Question: I have a Grid, which is displaying this odd behavior:

Everytime I have horizontal scrollbars available, and I use it, the headers get disaligned with the cells of the rows.
My grid is styled this way:
'''
<Style TargetType="sdk:DataGridRow">
<Setter Property="IsTabStop" Value="True" />
<Setter Property="Template">
<Setter.Value>
<ControlTemplate TargetType="sdk:DataGridRow">
<localprimitives:DataGridFrozenGrid Name="Root">
<vsm:VisualStateManager.VisualStateGroups>
<vsm:VisualStateGroup x:Name="CommonStates">
<vsm:VisualStateGroup.Transitions>
<vsm:VisualTransition GeneratedDuration="0" />
</vsm:VisualStateGroup.Transitions>
<vsm:VisualState x:Name="Normal" />
<vsm:VisualState x:Name="Normal AlternatingRow">
<Storyboard>
<DoubleAnimation Storyboard.TargetName="BackgroundRectangle" Storyboard.TargetProperty="Opacity" Duration="0" To="0"/>
</Storyboard>
</vsm:VisualState>
<vsm:VisualState x:Name="MouseOver">
<Storyboard>
<DoubleAnimation Storyboard.TargetName="BackgroundRectangle" Storyboard.TargetProperty="Opacity" Duration="0" To=".65"/>
<ColorAnimationUsingKeyFrames BeginTime="0" Duration="0" Storyboard.TargetName="BackgroundRectangle" Storyboard.TargetProperty="(Shape.Fill).(SolidColorBrush.Color)">
<SplineColorKeyFrame KeyTime="0" Value="#666666"/>
</ColorAnimationUsingKeyFrames>
</Storyboard>
</vsm:VisualState>
<vsm:VisualState x:Name="Normal Selected">
<Storyboard>
<DoubleAnimation Storyboard.TargetName="BackgroundRectangle" Storyboard.TargetProperty="Opacity" Duration="0" To="5"/>
<ColorAnimationUsingKeyFrames BeginTime="0" Duration="0"
Storyboard.TargetName="BackgroundRectangle"
Storyboard.TargetProperty="(Shape.Fill).(SolidColorBrush.Color)">
<SplineColorKeyFrame KeyTime="0" Value="#ddddff"/>
</ColorAnimationUsingKeyFrames>
<ObjectAnimationUsingKeyFrames BeginTime="00:00:00"
Duration="00:00:00.<PHONE>"
Storyboard.TargetName="contentControl"
Storyboard.TargetProperty="(Control.FontWeight)">
<DiscreteObjectKeyFrame KeyTime="00:00:00">
<DiscreteObjectKeyFrame.Value>
<FontWeight>Bold</FontWeight>
</DiscreteObjectKeyFrame.Value>
</DiscreteObjectKeyFrame>
</ObjectAnimationUsingKeyFrames>
</Storyboard>
</vsm:VisualState>
<vsm:VisualState x:Name="MouseOver Selected" >
<Storyboard>
<DoubleAnimation Storyboard.TargetName="BackgroundRectangle" Storyboard.TargetProperty="Opacity" Duration="50" To="1"/>
<ColorAnimationUsingKeyFrames BeginTime="0" Duration="50" Storyboard.TargetName="BackgroundRectangle" Storyboard.TargetProperty="(Shape.Fill).(SolidColorBrush.Color)">
<SplineColorKeyFrame KeyTime="0" Value="#ccccff"/>
</ColorAnimationUsingKeyFrames>
<ObjectAnimationUsingKeyFrames BeginTime="00:00:00"
Duration="00:00:00.<PHONE>"
Storyboard.TargetName="contentControl"
Storyboard.TargetProperty="(Control.FontWeight)">
<DiscreteObjectKeyFrame KeyTime="00:00:00">
<DiscreteObjectKeyFrame.Value>
<FontWeight>Bold</FontWeight>
</DiscreteObjectKeyFrame.Value>
</DiscreteObjectKeyFrame>
</ObjectAnimationUsingKeyFrames>
</Storyboard>
</vsm:VisualState>
<vsm:VisualState x:Name="Unfocused Selected">
<Storyboard>
<DoubleAnimation Storyboard.TargetName="BackgroundRectangle" Storyboard.TargetProperty="Opacity" Duration="0" To="1"/>
<ColorAnimationUsingKeyFrames BeginTime="0" Duration="0" Storyboard.TargetName="BackgroundRectangle" Storyboard.TargetProperty="(Shape.Fill).(SolidColorBrush.Color)">
<SplineColorKeyFrame KeyTime="0" Value="LightGray"/>
</ColorAnimationUsingKeyFrames>
<ObjectAnimationUsingKeyFrames BeginTime="00:00:00"
Duration="00:00:00.<PHONE>"
Storyboard.TargetName="contentControl"
Storyboard.TargetProperty="(Control.FontWeight)">
<DiscreteObjectKeyFrame KeyTime="00:00:00">
<DiscreteObjectKeyFrame.Value>
<FontWeight>Bold</FontWeight>
</DiscreteObjectKeyFrame.Value>
</DiscreteObjectKeyFrame>
</ObjectAnimationUsingKeyFrames>
</Storyboard>
</vsm:VisualState>
</vsm:VisualStateGroup>
</vsm:VisualStateManager.VisualStateGroups>
<Grid.RowDefinitions>
<RowDefinition Height="*">
</RowDefinition>
<RowDefinition Height="Auto"/>
<RowDefinition Height="Auto"/>
</Grid.RowDefinitions>
<Grid.ColumnDefinitions>
<ColumnDefinition Width="Auto" />
<ColumnDefinition Width="*" />
</Grid.ColumnDefinitions>
<!--<Grid.Resources>
<Storyboard x:Key="DetailsVisibleTransition">
<DoubleAnimation Storyboard.TargetName="DetailsPresenter" Storyboard.TargetProperty="ContentHeight" Duration="00:00:0.1" />
</Storyboard>
</Grid.Resources>-->
<Border x:Name="Borda" BorderBrush="Black" BorderThickness="0,1,0,0" ></Border>
<Rectangle x:Name="BackgroundRectangle" Grid.RowSpan="2" Grid.ColumnSpan="2" Opacity="0" Fill="#1ca0f2" >
</Rectangle>
<ContentControl x:Name="contentControl" FontSize="12" >
<localprimitives:DataGridCellsPresenter Grid.Column="1" Name="CellsPresenter" localprimitives:DataGridFrozenGrid.IsFrozen="True" >
</localprimitives:DataGridCellsPresenter>
</ContentControl>
<localprimitives:DataGridRowHeader Grid.RowSpan="3" Name="RowHeader" localprimitives:DataGridFrozenGrid.IsFrozen="True" />
<localprimitives:DataGridDetailsPresenter Grid.Row="1" Grid.Column="1" Name="DetailsPresenter" />
<Rectangle Grid.Row="2" Grid.Column="1" Name="BottomGridLine" HorizontalAlignment="Stretch" Height="1" />
</localprimitives:DataGridFrozenGrid>
</ControlTemplate>
</Setter.Value>
</Setter>
</Style>
'''
For a while, if I take the customization off of the grid (the codeblock above) from my application it works, however, I loose some visual styles, which I don't want to.
I particularly don't understand WHAT in my stylization could make it happen, for I don't fully understand it. Would someone know?
Thanks in advance.
Regards!
Clayton Freitas
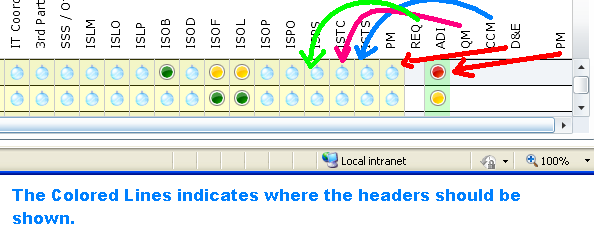
Answer: My problem was solved by putting the template code the grid definition, not outside, like I was doing.
<URL>